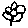
Label: flower